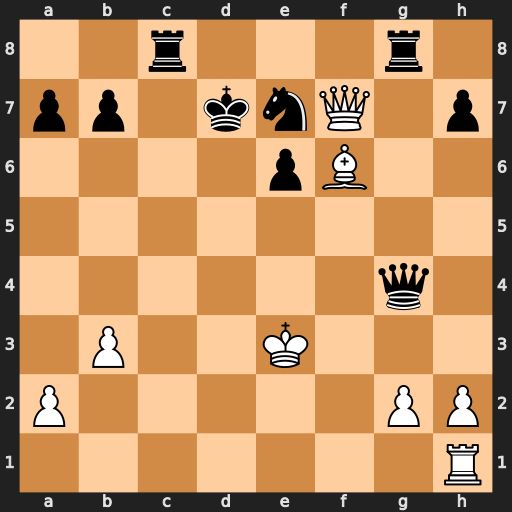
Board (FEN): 2r3r1/pp1knQ1p/4pB2/8/6q1/1P2K3/P5PP/7R
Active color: w
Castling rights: -
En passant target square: -
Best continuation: Qxe7+ Kc6 Rc1+ Kb6 Bd4+ Qxd4+ Kxd4 Rxc1 Qxe6+